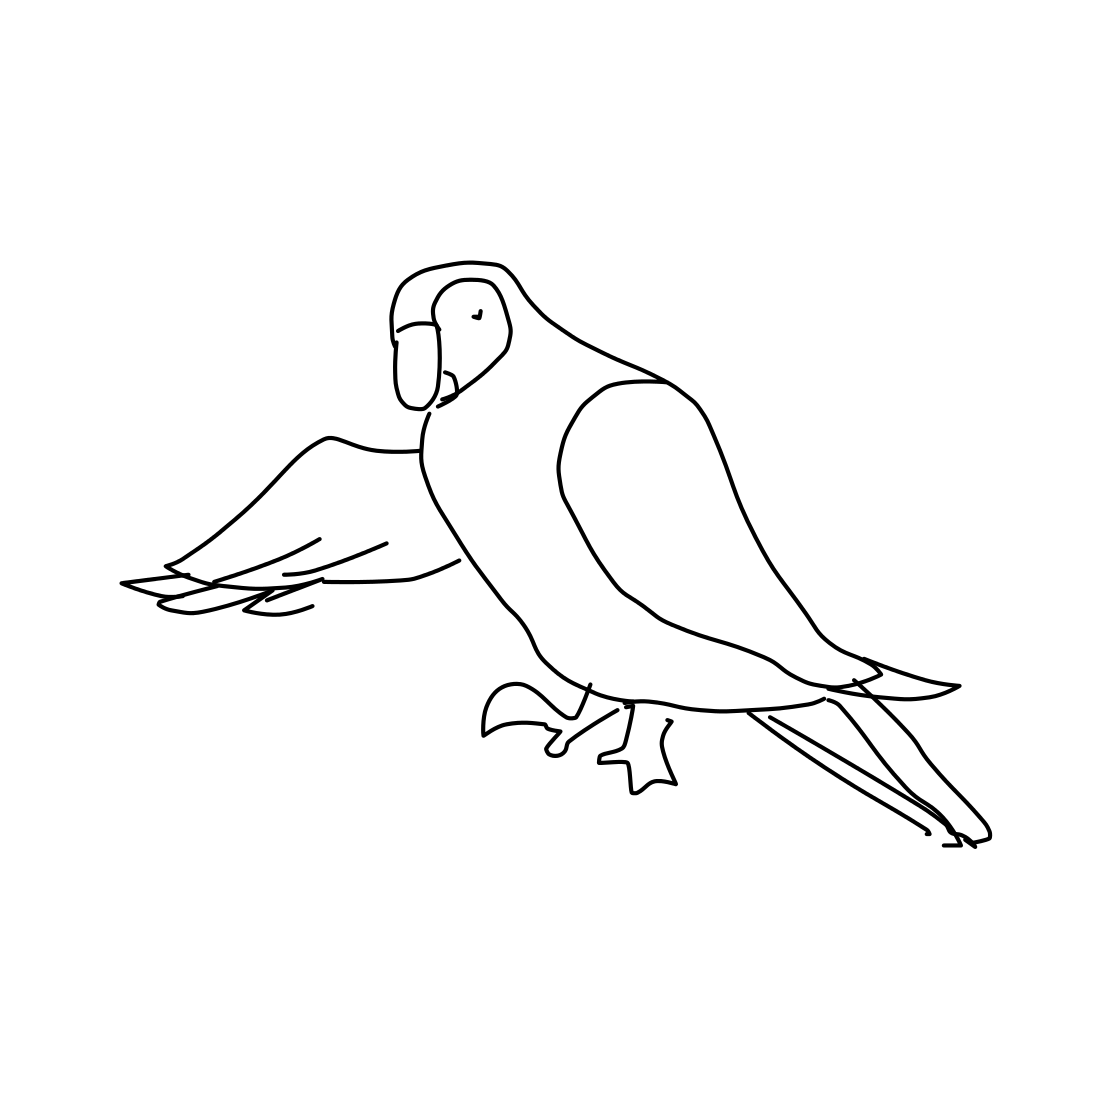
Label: parrot